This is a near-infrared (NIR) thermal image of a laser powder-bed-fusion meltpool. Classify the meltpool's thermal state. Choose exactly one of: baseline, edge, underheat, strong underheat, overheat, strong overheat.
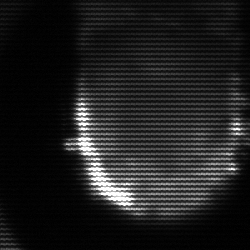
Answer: baseline